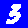
Digit: 3